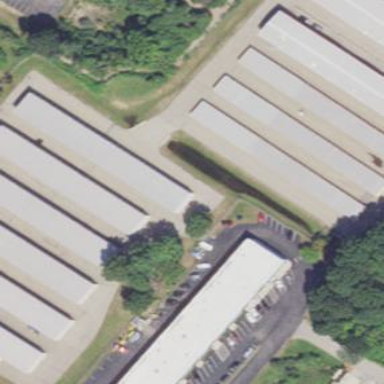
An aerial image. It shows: Commercial area with storage rental shop. The area is enclosed by fence.